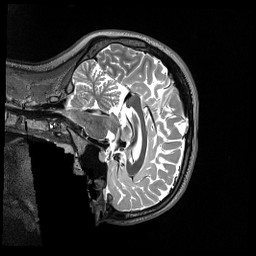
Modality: T2w
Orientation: sagittal
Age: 22
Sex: female
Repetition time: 3.2 s
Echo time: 0.563 s